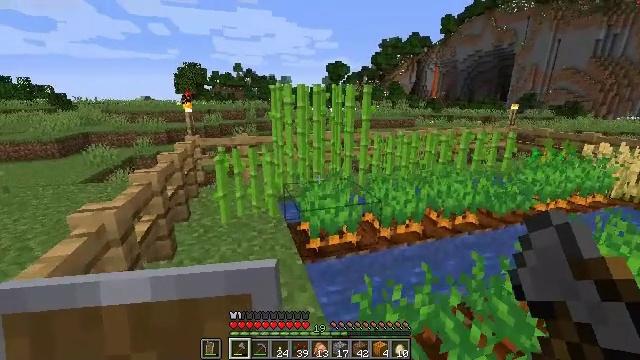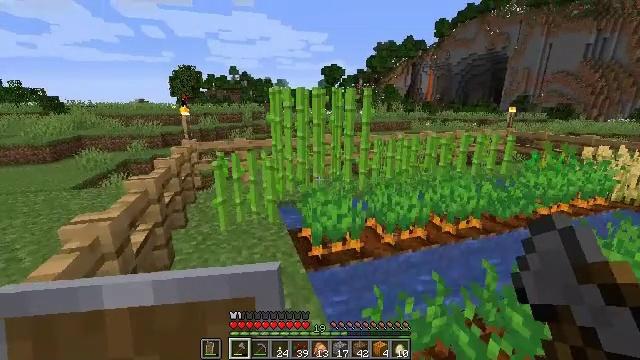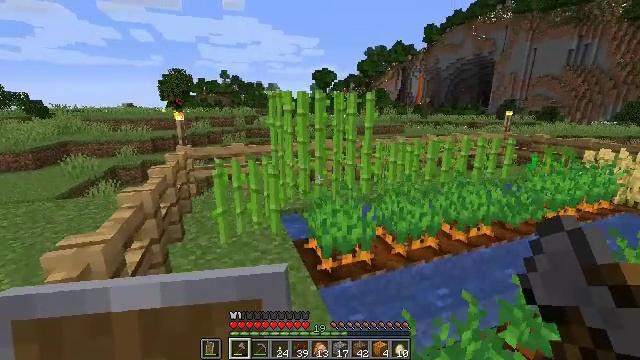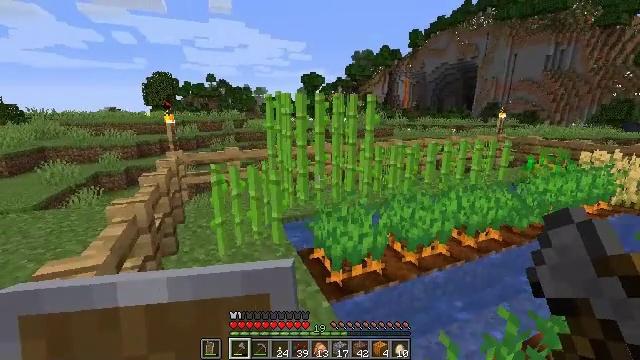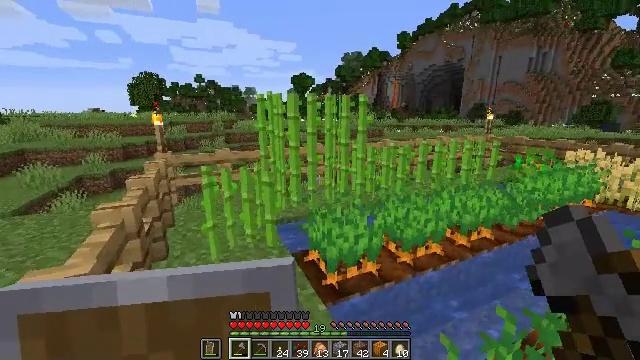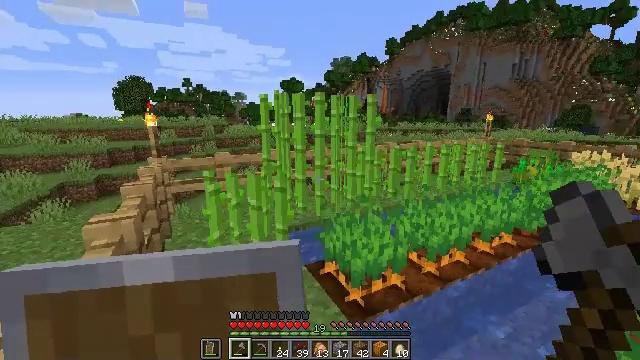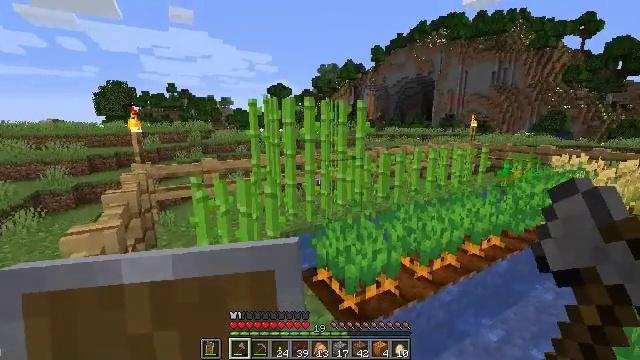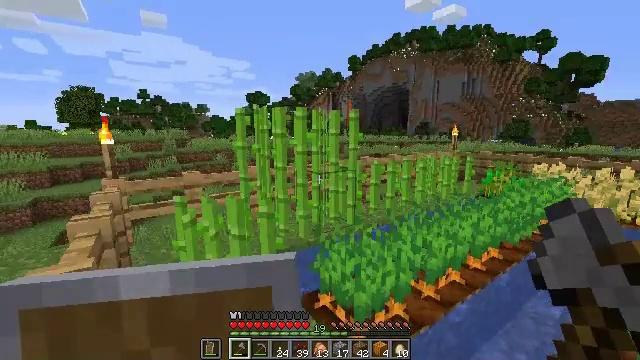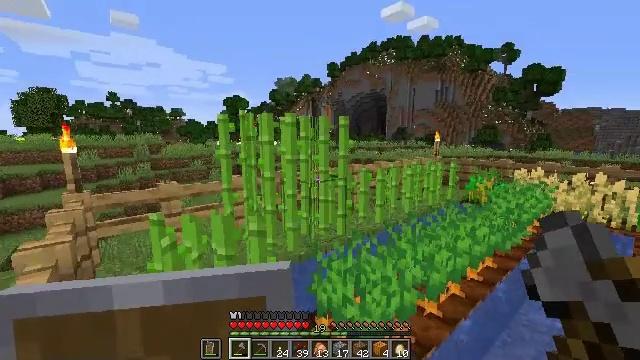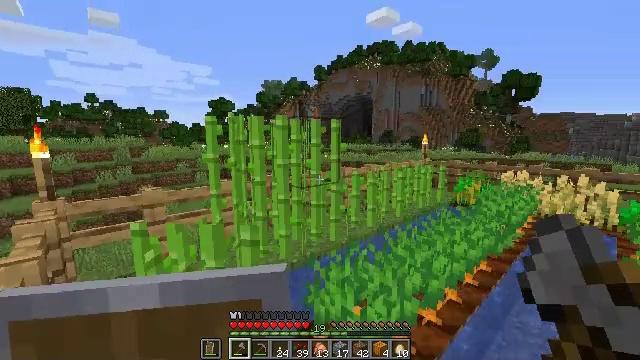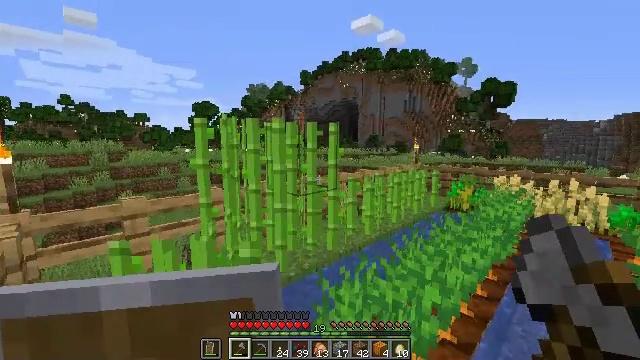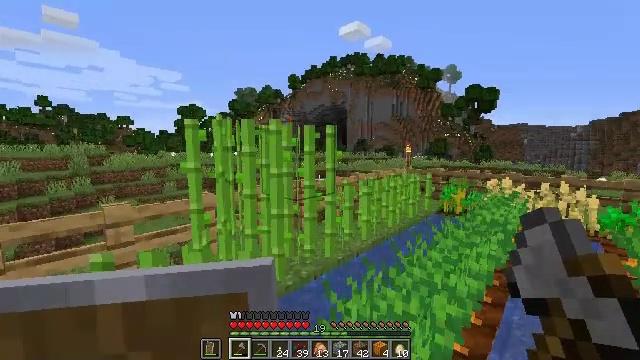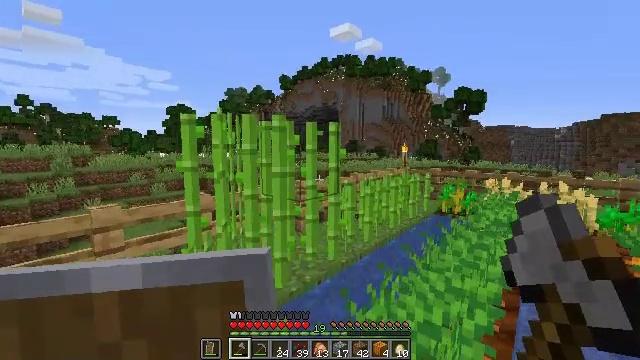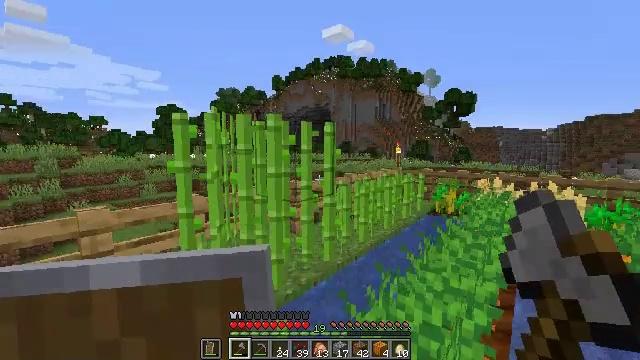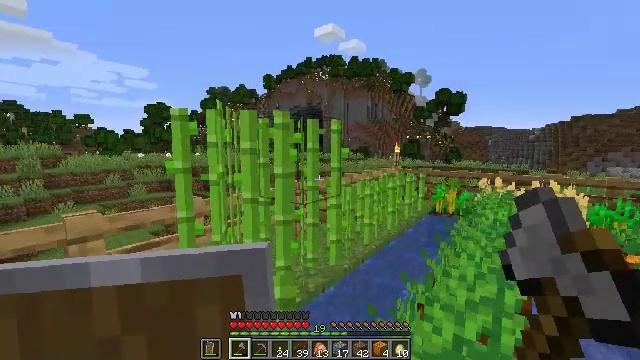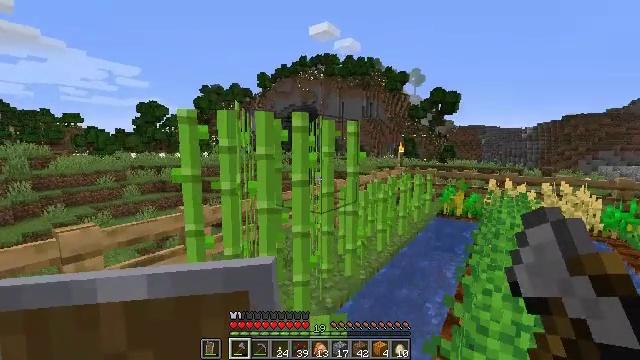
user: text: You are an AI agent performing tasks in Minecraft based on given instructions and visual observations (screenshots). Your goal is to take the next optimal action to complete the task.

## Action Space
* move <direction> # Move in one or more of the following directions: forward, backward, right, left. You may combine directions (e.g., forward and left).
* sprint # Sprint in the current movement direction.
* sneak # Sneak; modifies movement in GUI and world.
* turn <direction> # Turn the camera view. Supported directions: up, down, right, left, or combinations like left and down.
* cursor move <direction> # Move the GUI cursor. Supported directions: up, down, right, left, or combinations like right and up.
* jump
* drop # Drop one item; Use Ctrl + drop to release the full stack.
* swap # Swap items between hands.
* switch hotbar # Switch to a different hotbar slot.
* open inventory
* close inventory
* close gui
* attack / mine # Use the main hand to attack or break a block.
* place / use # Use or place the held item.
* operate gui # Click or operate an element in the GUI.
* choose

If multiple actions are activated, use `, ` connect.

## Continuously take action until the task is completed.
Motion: motion action
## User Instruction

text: Harvest sugar cane from the plant.
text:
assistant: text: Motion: move forward and move left
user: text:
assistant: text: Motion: move forward and move left, turn right
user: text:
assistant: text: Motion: move forward and move left, turn right
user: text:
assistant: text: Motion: move forward and move left, turn right
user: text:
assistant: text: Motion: move forward and move left, turn right
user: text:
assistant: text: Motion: move forward and move left, turn right and up
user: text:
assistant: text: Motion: move forward and move left, turn right and up
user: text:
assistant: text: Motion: move forward and move left, turn right and up
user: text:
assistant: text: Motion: move forward and move left, turn right
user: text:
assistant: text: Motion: move forward and move left, turn right
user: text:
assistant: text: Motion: move forward and move left, turn right
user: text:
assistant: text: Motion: move forward and move left, turn right
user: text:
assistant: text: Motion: move forward and move left, turn right
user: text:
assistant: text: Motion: move forward and move left, turn right
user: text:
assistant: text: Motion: move forward and move left, turn right
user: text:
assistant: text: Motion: move forward and move left, turn right
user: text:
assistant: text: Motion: move forward and move left, turn right
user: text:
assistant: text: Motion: move forward and move left, turn right
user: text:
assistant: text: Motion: move forward and move left
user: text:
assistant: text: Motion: move forward and move left, turn right, attack / mine
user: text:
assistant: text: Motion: move forward, turn right, attack / mine
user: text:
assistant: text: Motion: move forward, turn right, attack / mine
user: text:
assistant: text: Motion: move forward, turn right, attack / mine
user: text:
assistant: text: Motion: move forward, turn right
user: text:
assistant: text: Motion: move forward, turn right
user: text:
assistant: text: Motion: move forward, turn right
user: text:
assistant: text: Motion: move forward, turn right
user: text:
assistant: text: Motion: move forward
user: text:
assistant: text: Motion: move forward
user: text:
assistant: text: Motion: move forward